Field crop: maize
Growth stage: 2
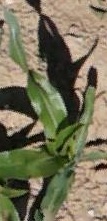
Species: maize